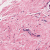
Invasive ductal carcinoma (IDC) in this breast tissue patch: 0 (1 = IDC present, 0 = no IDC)